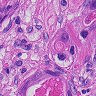
Metastatic tissue present: yes